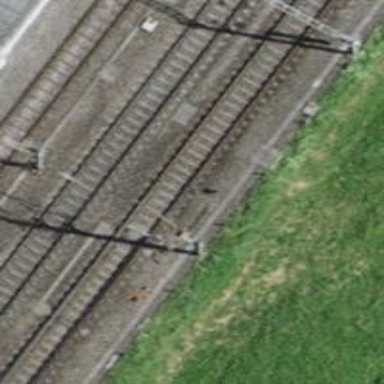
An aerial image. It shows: Railway track with contact lines for electrification.